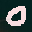
Label: 0